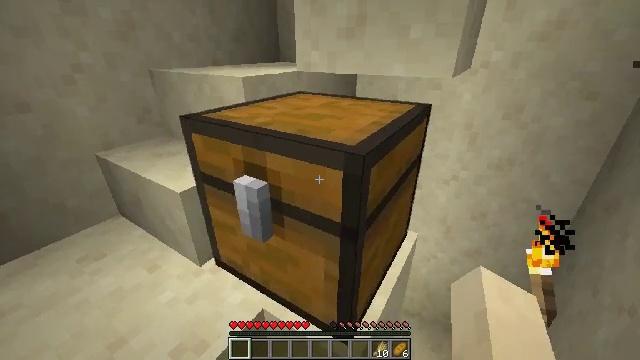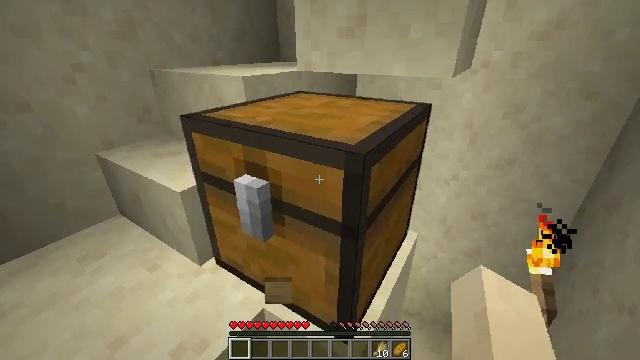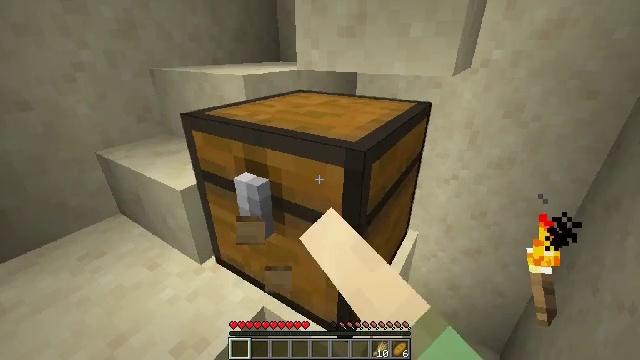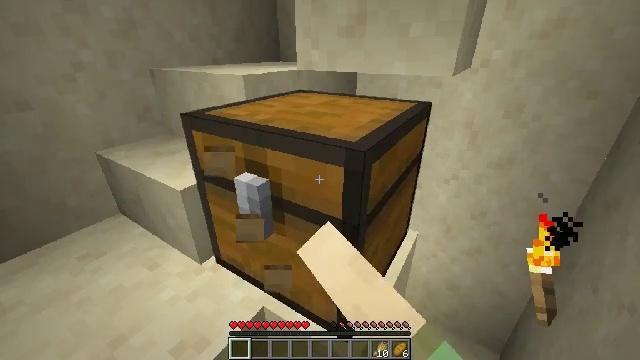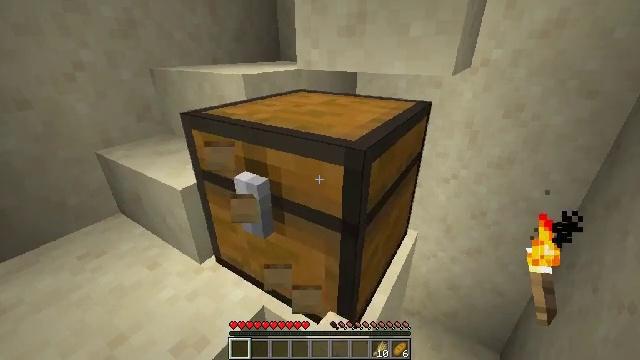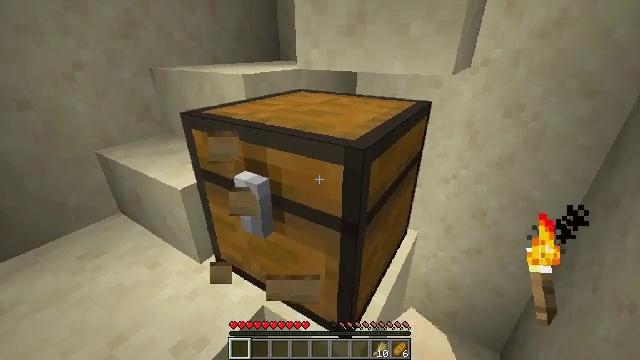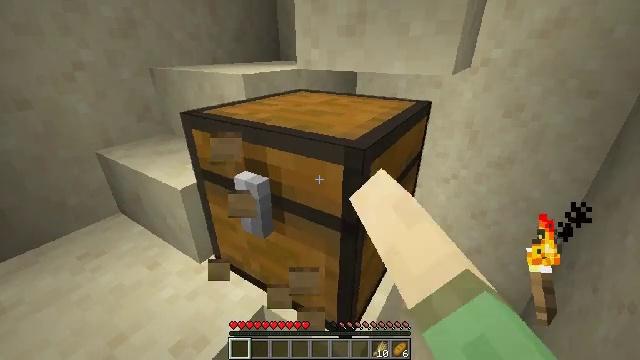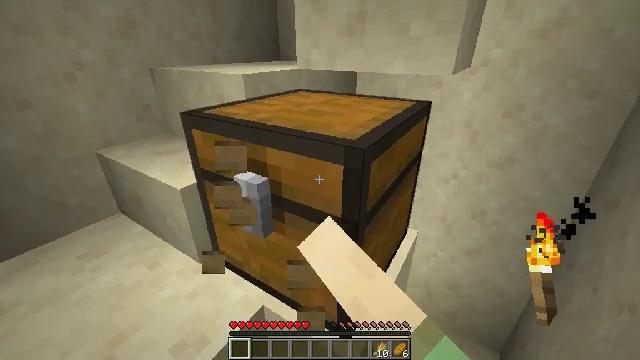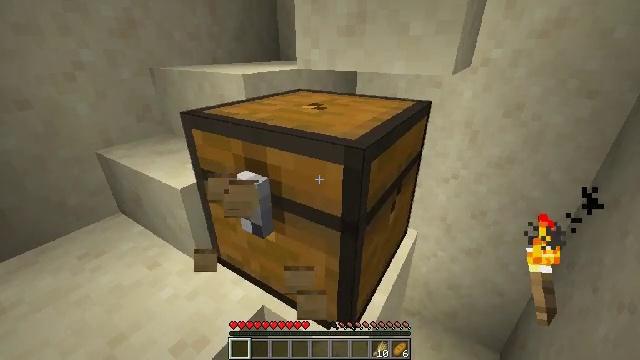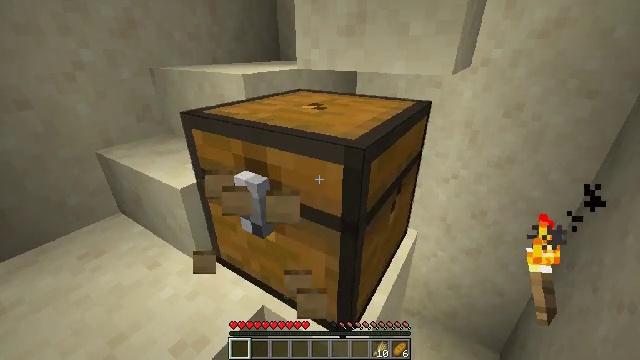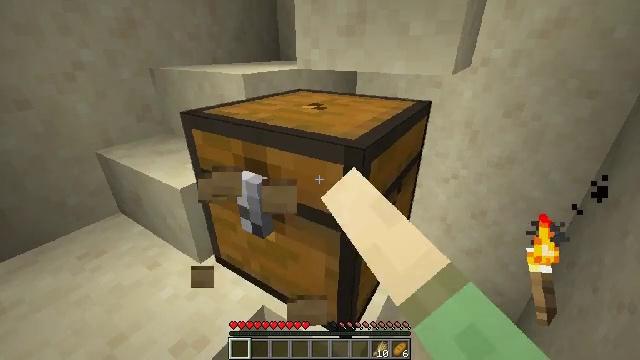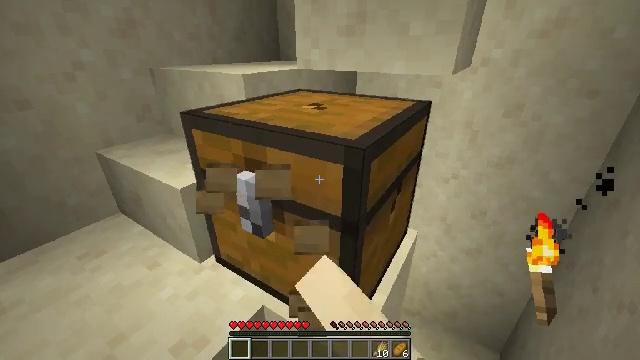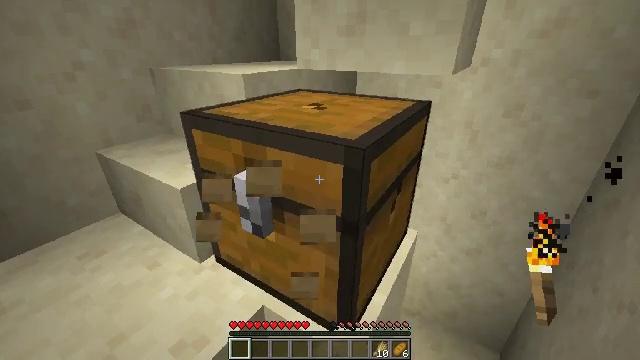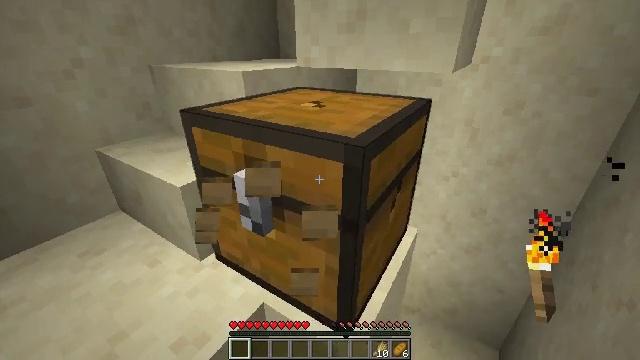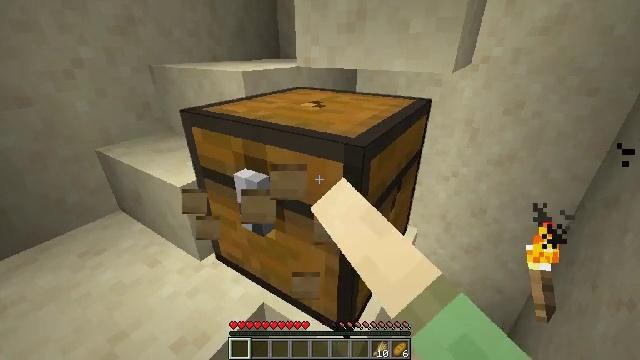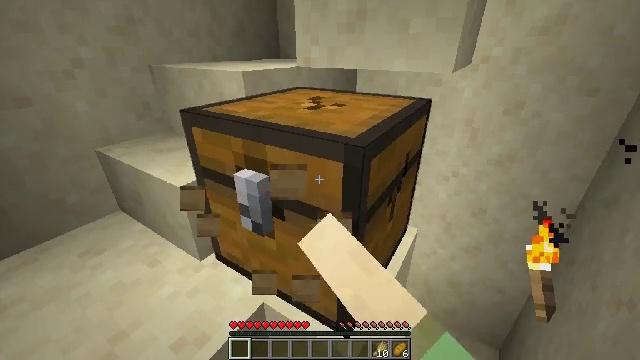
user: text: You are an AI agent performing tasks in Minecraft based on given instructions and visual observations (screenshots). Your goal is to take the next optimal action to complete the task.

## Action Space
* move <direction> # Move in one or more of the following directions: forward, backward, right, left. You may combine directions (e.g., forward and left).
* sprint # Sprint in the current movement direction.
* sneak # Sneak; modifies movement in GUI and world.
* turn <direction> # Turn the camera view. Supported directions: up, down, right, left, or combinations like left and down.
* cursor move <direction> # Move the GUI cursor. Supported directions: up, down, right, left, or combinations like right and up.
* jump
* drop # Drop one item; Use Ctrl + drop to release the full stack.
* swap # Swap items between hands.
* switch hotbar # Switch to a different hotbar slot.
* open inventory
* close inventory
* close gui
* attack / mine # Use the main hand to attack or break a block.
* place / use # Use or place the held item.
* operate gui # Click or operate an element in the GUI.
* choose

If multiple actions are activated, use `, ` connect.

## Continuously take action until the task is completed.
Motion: motion action
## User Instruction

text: Gather the chest from its place.
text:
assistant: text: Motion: attack / mine
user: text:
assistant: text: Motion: attack / mine
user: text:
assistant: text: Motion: attack / mine
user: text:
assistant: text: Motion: attack / mine
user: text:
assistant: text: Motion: attack / mine
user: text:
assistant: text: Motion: attack / mine
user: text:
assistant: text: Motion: attack / mine
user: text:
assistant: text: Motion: attack / mine
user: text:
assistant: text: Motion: attack / mine
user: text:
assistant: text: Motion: attack / mine
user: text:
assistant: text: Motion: attack / mine
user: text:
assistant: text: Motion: attack / mine
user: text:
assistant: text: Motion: attack / mine
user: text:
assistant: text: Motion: attack / mine
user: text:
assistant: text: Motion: attack / mine
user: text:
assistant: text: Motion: attack / mine
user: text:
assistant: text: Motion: turn right, attack / mine
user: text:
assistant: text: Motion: turn up, attack / mine
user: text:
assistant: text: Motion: attack / mine
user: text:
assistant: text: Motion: attack / mine
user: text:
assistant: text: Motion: attack / mine
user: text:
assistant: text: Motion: attack / mine
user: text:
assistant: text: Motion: attack / mine
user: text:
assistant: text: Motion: attack / mine
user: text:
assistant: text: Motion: attack / mine
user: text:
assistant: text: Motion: attack / mine
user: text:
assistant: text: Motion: attack / mine
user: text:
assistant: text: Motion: attack / mine
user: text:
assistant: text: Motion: move forward and move left, attack / mine
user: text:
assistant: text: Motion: move forward and move left, turn right, attack / mine